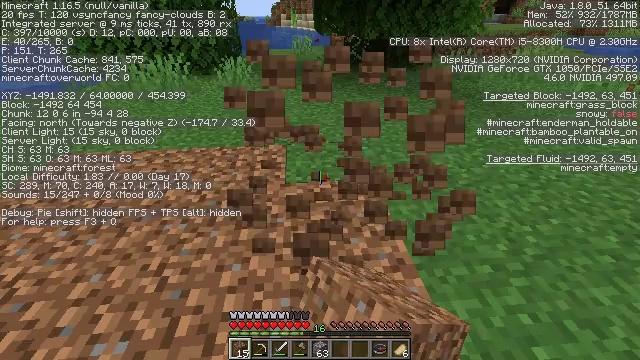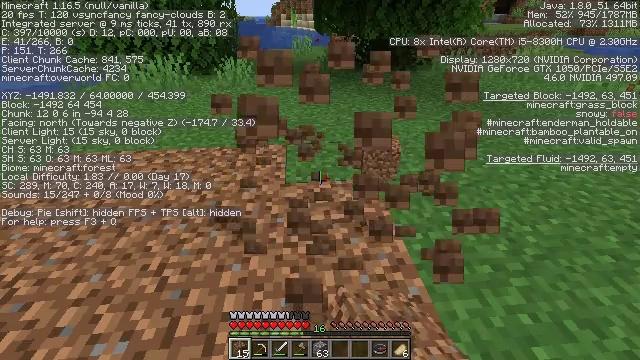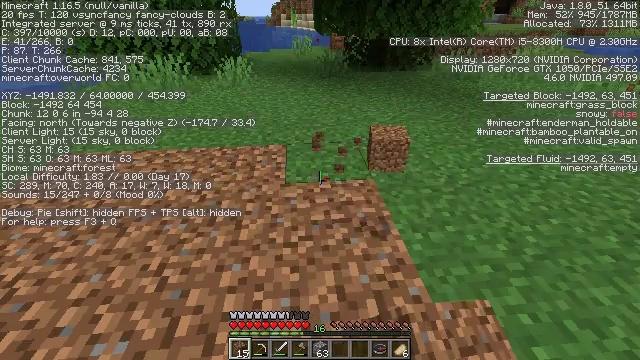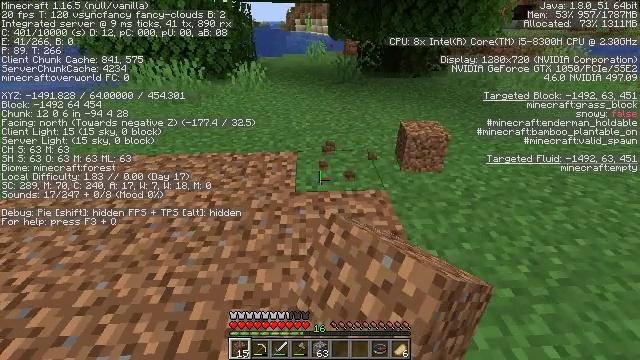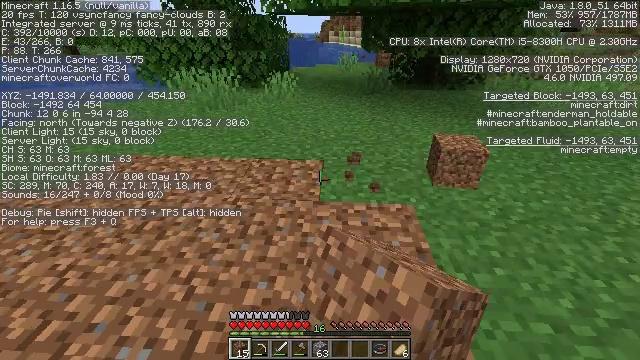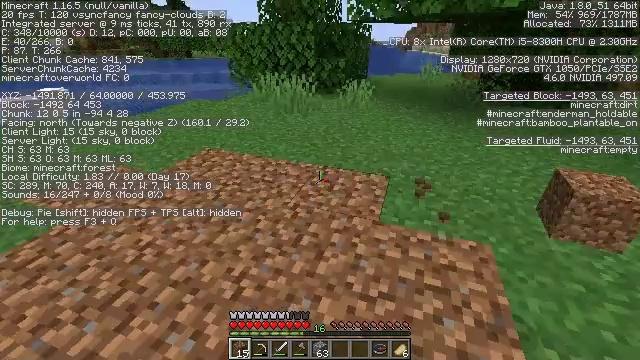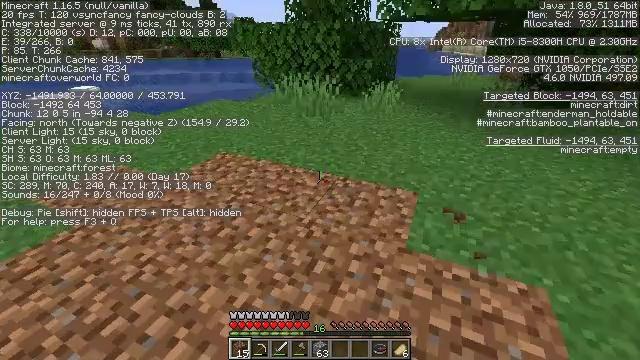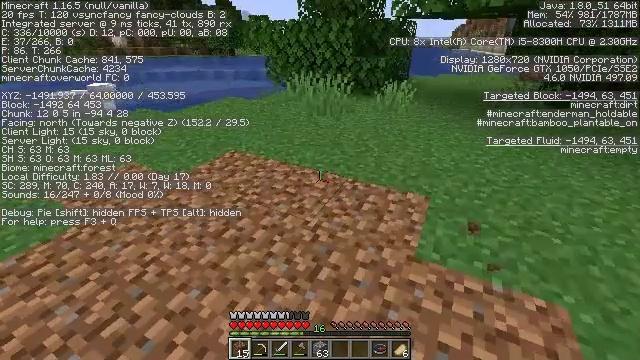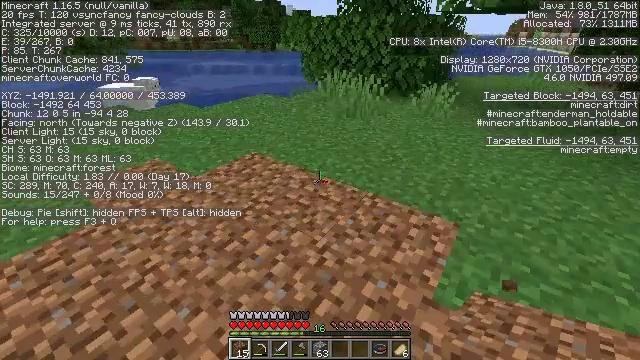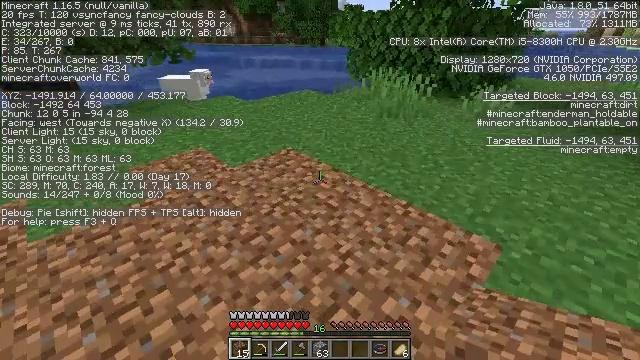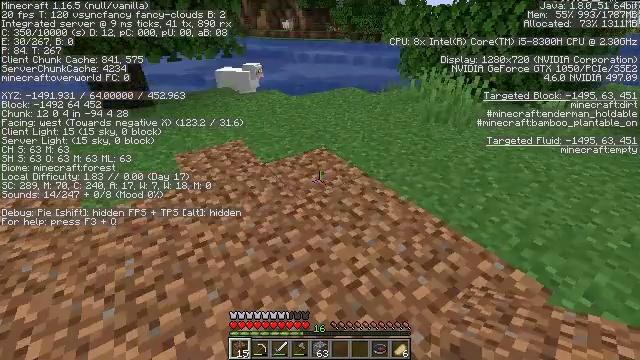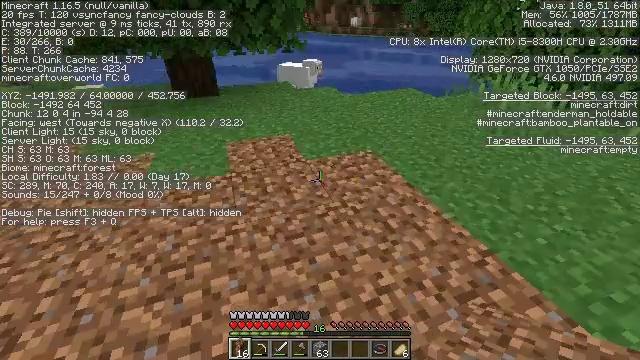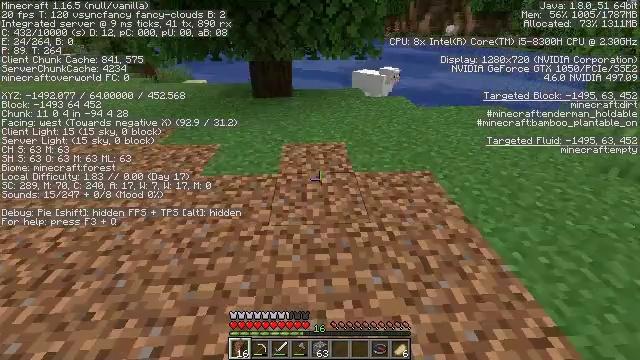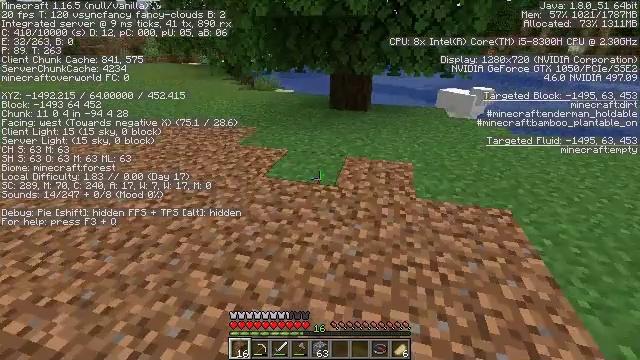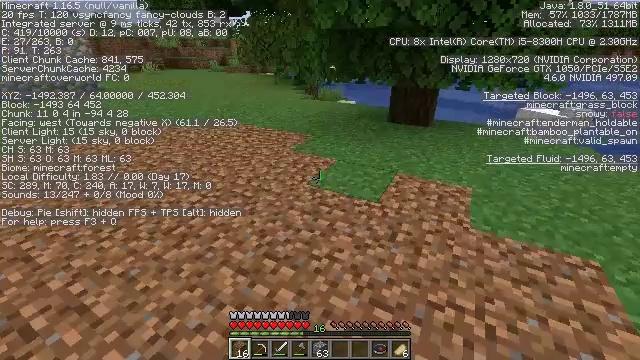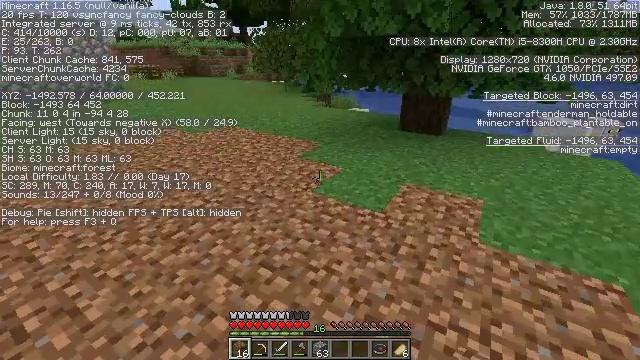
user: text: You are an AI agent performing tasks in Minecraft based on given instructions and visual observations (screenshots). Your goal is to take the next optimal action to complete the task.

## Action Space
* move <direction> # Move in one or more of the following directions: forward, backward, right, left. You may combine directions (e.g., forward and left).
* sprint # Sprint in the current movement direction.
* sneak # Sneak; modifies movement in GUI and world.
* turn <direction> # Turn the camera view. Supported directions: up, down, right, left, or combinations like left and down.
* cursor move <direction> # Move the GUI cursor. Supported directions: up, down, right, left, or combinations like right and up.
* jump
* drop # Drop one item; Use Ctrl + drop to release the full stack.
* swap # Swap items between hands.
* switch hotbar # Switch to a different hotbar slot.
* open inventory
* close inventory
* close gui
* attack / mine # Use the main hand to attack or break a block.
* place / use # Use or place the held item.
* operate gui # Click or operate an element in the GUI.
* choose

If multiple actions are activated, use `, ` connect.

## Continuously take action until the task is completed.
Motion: motion action
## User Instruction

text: Gather oak leaves by attacking.
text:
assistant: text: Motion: attack / mine
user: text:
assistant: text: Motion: attack / mine
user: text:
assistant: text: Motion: move forward, turn left, attack / mine
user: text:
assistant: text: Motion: move forward, turn left and up
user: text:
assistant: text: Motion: move forward, turn left and up
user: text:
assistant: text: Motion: move forward, turn left
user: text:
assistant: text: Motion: move forward and move right, turn left
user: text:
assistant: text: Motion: move forward and move right, turn left
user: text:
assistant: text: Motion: move forward and move right, turn left
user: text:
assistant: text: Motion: move forward and move right, turn left
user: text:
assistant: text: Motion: move forward and move right, turn left
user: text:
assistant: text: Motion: move forward and move right, turn left and up
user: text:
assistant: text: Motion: move forward and move right, turn left and up
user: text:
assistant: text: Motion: move forward and move right, turn left and up
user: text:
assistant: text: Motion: move forward and move right, turn left and up
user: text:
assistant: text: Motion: move forward, turn left and up
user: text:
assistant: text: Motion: move forward, turn left and up
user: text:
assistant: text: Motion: move forward, turn left
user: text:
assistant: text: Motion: move forward, turn left
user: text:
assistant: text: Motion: move forward, turn left and up
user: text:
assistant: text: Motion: move forward
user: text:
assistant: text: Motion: move forward
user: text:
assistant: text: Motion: move forward, turn left
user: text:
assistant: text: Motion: move forward, turn left and up
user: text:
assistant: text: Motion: move forward, turn left
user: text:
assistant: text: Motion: move forward
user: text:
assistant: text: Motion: move forward, turn right
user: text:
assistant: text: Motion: move forward
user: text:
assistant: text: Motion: move forward
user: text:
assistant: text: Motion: move forward, turn left and up